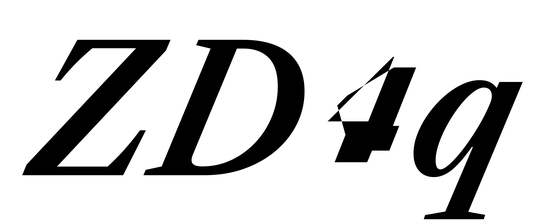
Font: LibreCaslonText-Italic_SemiBold_Italic